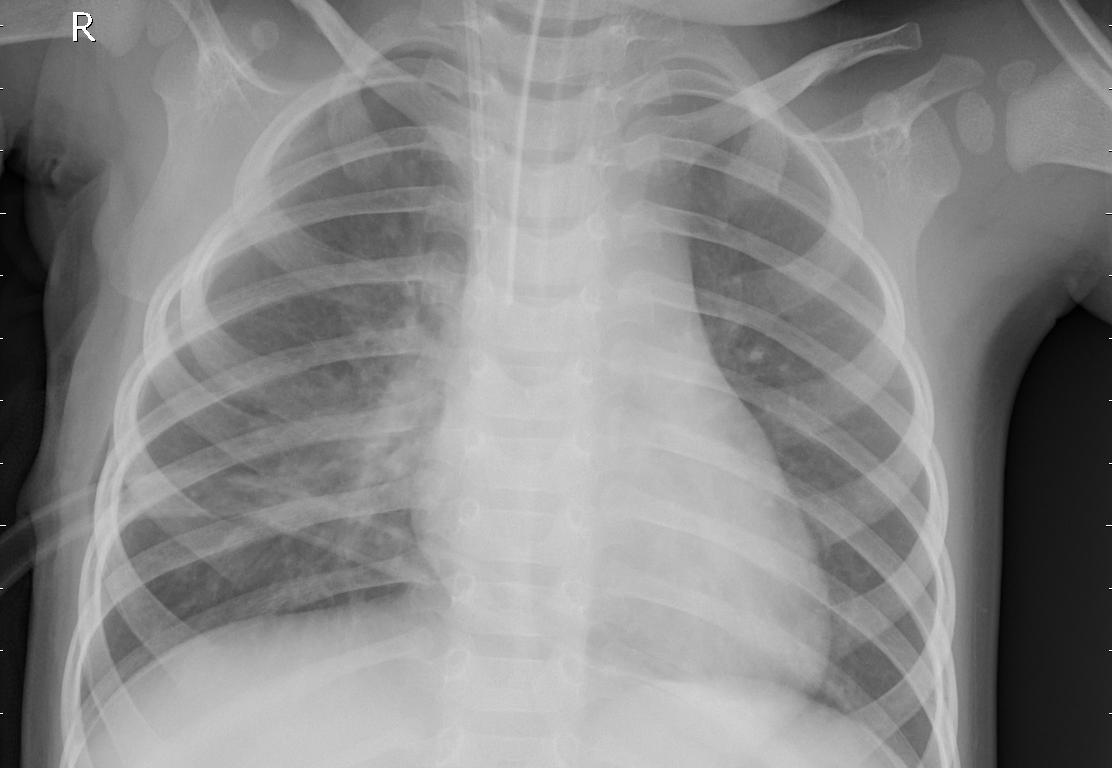
Diagnosis: PNEUMONIA